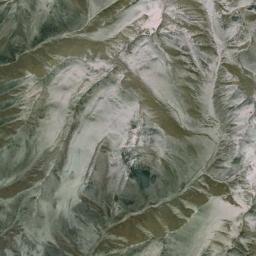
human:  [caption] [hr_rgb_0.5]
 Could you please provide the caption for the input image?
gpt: The ground on the snowberg is uneven .

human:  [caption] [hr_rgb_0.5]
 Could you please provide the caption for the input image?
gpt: A snow-covered mountain covered in large areas .

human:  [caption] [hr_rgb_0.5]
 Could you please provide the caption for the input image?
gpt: The snowberg is partly covered with snow and ice and the color of the mountain is brown .

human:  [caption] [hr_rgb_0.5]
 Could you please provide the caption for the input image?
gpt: The snow berg is consist of bare land and white snow .

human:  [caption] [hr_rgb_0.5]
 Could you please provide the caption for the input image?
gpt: The snowberg is covered with snow and bare land .